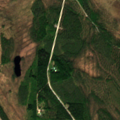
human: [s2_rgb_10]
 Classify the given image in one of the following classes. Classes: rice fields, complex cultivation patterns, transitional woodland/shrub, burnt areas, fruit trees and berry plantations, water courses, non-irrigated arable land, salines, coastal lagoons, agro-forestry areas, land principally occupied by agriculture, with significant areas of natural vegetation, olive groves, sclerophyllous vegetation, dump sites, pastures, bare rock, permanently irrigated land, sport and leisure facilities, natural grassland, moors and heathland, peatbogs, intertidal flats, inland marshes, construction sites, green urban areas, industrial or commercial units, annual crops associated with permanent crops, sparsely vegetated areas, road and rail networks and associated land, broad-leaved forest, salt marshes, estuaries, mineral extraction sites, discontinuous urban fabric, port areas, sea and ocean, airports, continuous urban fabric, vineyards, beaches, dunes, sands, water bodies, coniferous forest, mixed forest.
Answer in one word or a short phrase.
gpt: coniferous forest, mixed forest, transitional woodland/shrub